Field crop: maize
Growth stage: 2
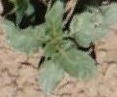
Species: datura